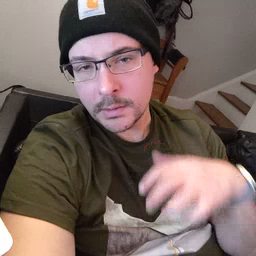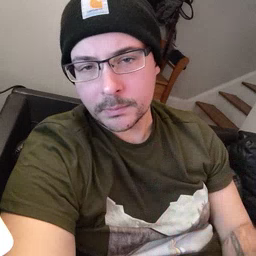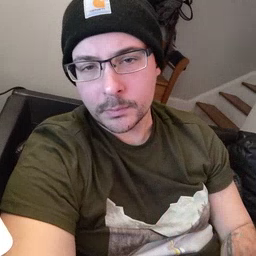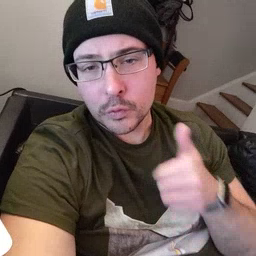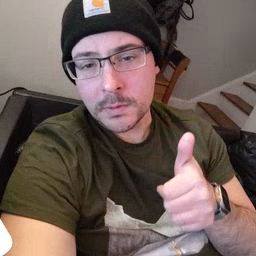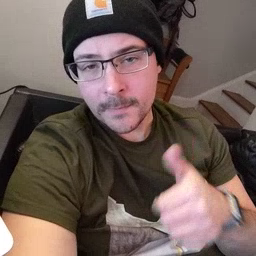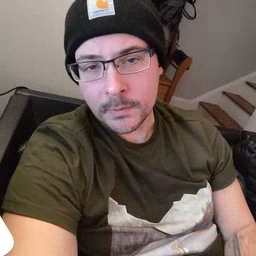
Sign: yourself